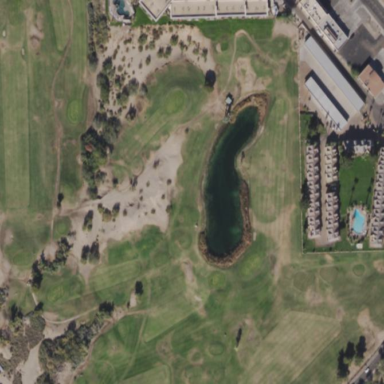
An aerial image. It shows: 9-hole golf course in leisure land setting.